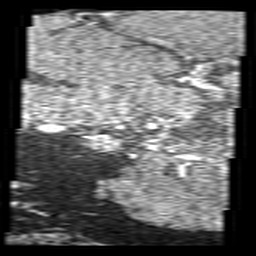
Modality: angio
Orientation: sagittal
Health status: ill
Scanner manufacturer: siemens
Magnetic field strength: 3 T
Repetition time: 0.022 s
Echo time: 0.00401 s